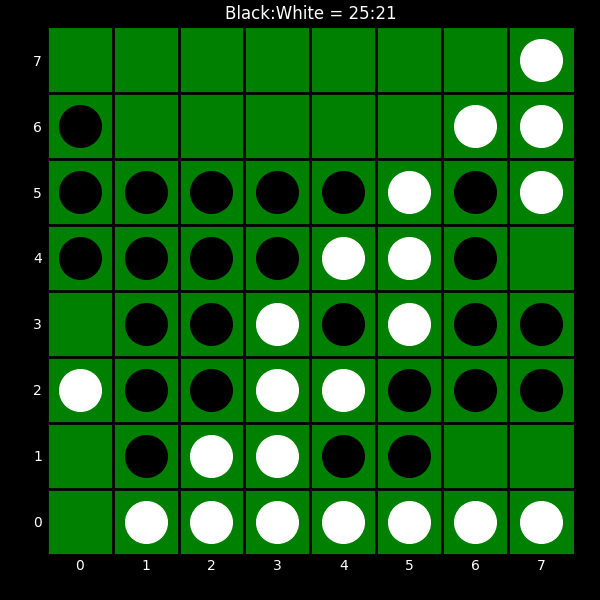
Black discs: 25
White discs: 21